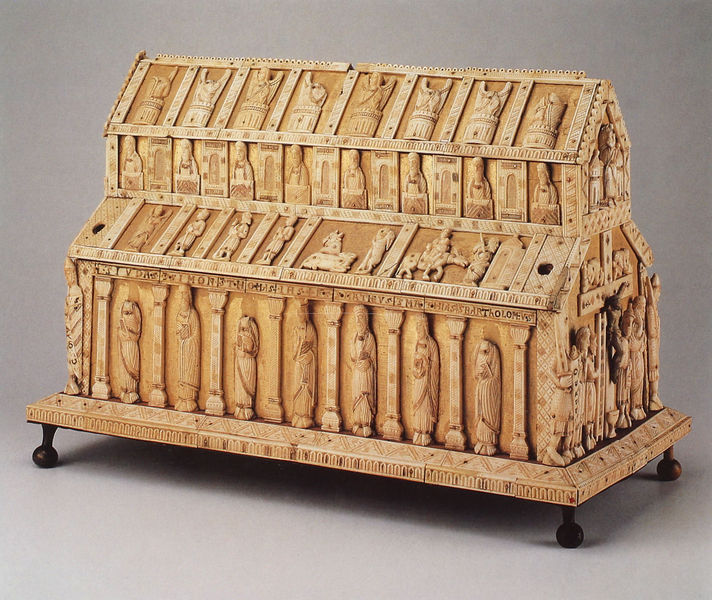
Titel: Basilikareliquiar
Standort: Herstellungsort: Köln (EU - D - NRW)
Institution: Stuttgart, Württembergisches Landesmuseum
Schlagwörter: menschen, holz, ornament, füsse, verzierung, truhe, kreuz, sarg